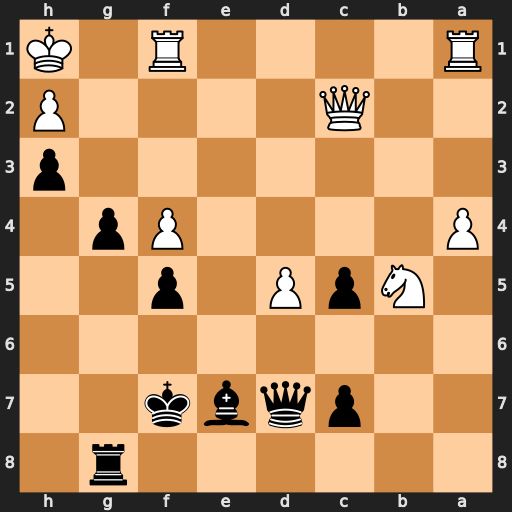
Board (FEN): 6r1/2pqbk2/8/1NpP1p2/P4Pp1/7p/2Q4P/R4R1K
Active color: b
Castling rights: -
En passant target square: -
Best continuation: Qxd5+ Kg1 c4 Rad1 Bc5+